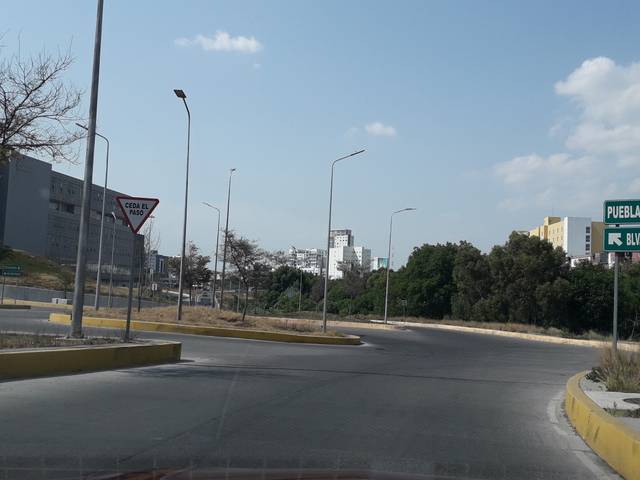
Region: Mexico
Coordinates: 19.032, -98.226